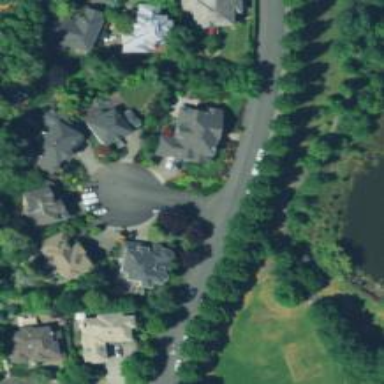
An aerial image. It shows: Residential road with asphalt surface and sidewalk on the left.